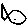
Label: fish